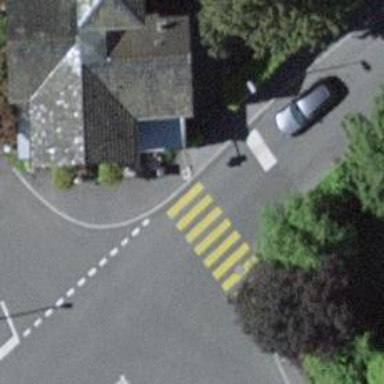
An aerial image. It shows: Uncontrolled zebra crossing with notable zebra markings.